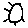
Label: sun